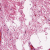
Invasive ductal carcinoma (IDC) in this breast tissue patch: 0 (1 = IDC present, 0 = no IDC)